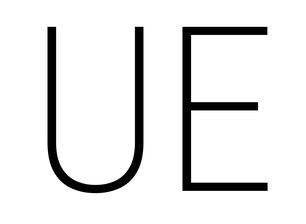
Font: Roboto_Condensed_ExtraLight